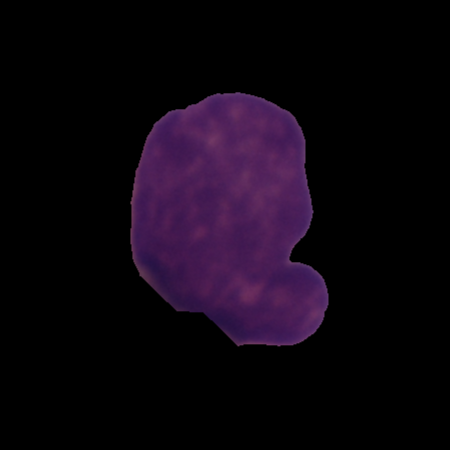
Label: cancer